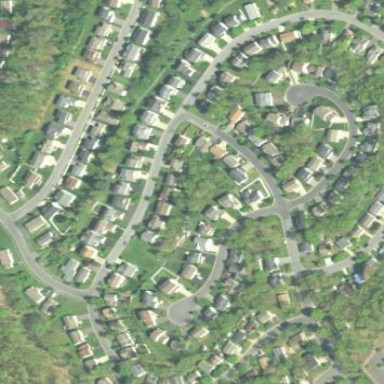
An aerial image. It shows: Residential neighbourhood.